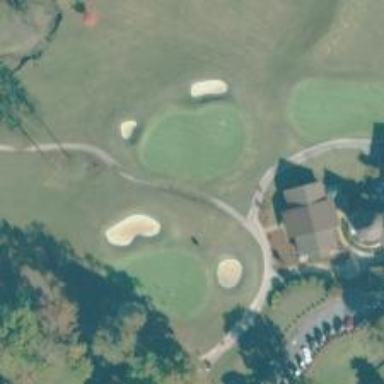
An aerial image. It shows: Path for both road and golf.